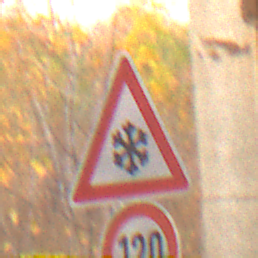
Verkehrszeichen: SchneeOderEisglaette
Zusatzzeichen unten: Geschwindigkeit120
Umgebung: Roofed, Suburban
Tageszeit: SunriseSunset
Wetter: Clear
Licht: Natural
Jahreszeit: NotSpecified
Kontrast: MediumContrast